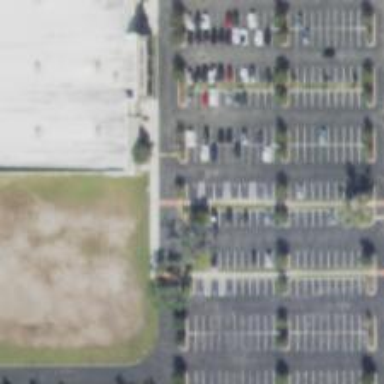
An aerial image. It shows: Parking space.